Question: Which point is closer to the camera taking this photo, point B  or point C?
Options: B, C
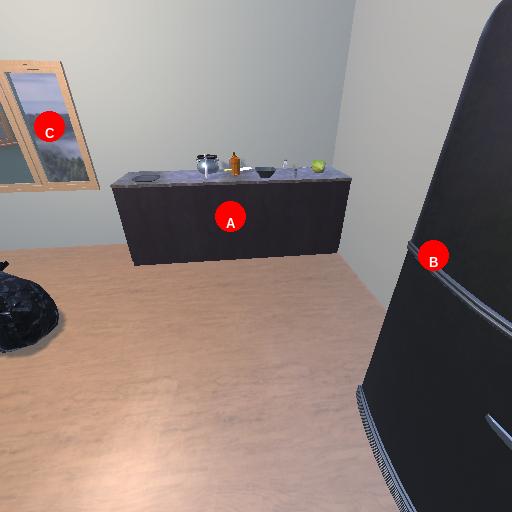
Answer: B